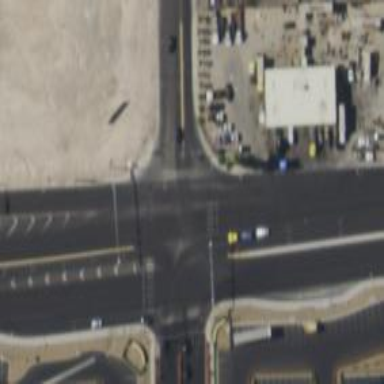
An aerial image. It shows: Solid stop line on the road marking.